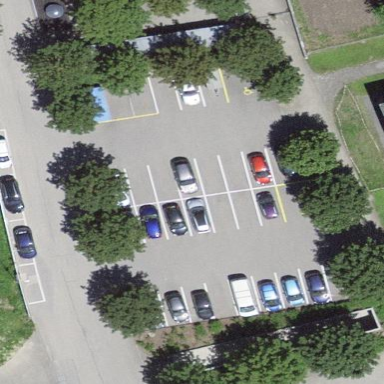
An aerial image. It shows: Parking area.